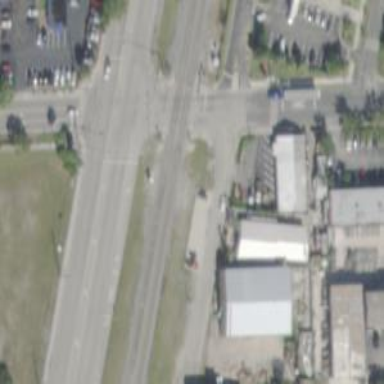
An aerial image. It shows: Railway crossing.